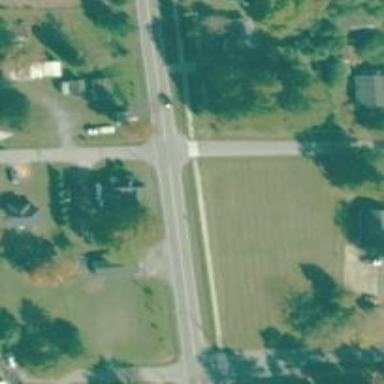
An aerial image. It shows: Marked crossing on footway.